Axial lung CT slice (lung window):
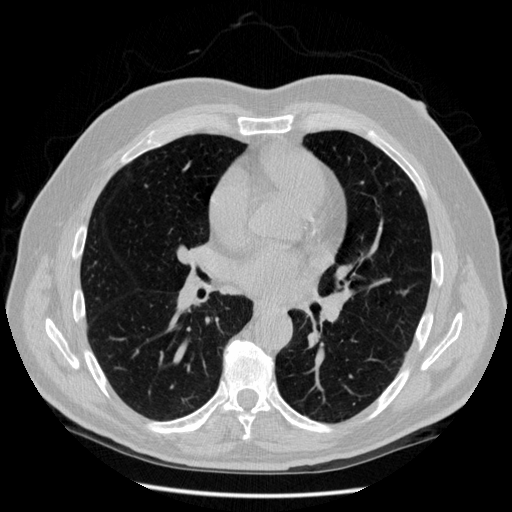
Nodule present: no